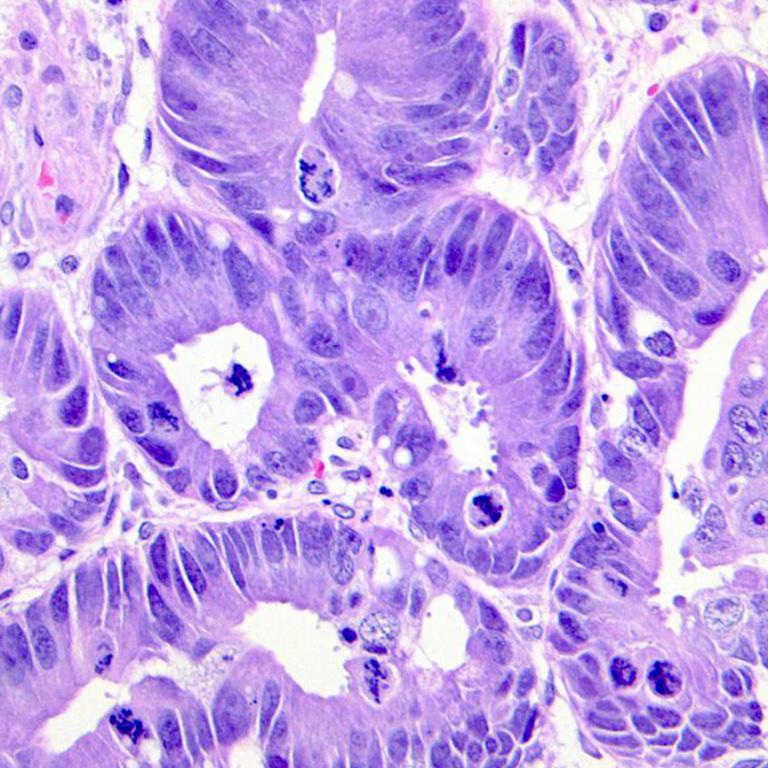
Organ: colon
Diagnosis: adenocarcinomas